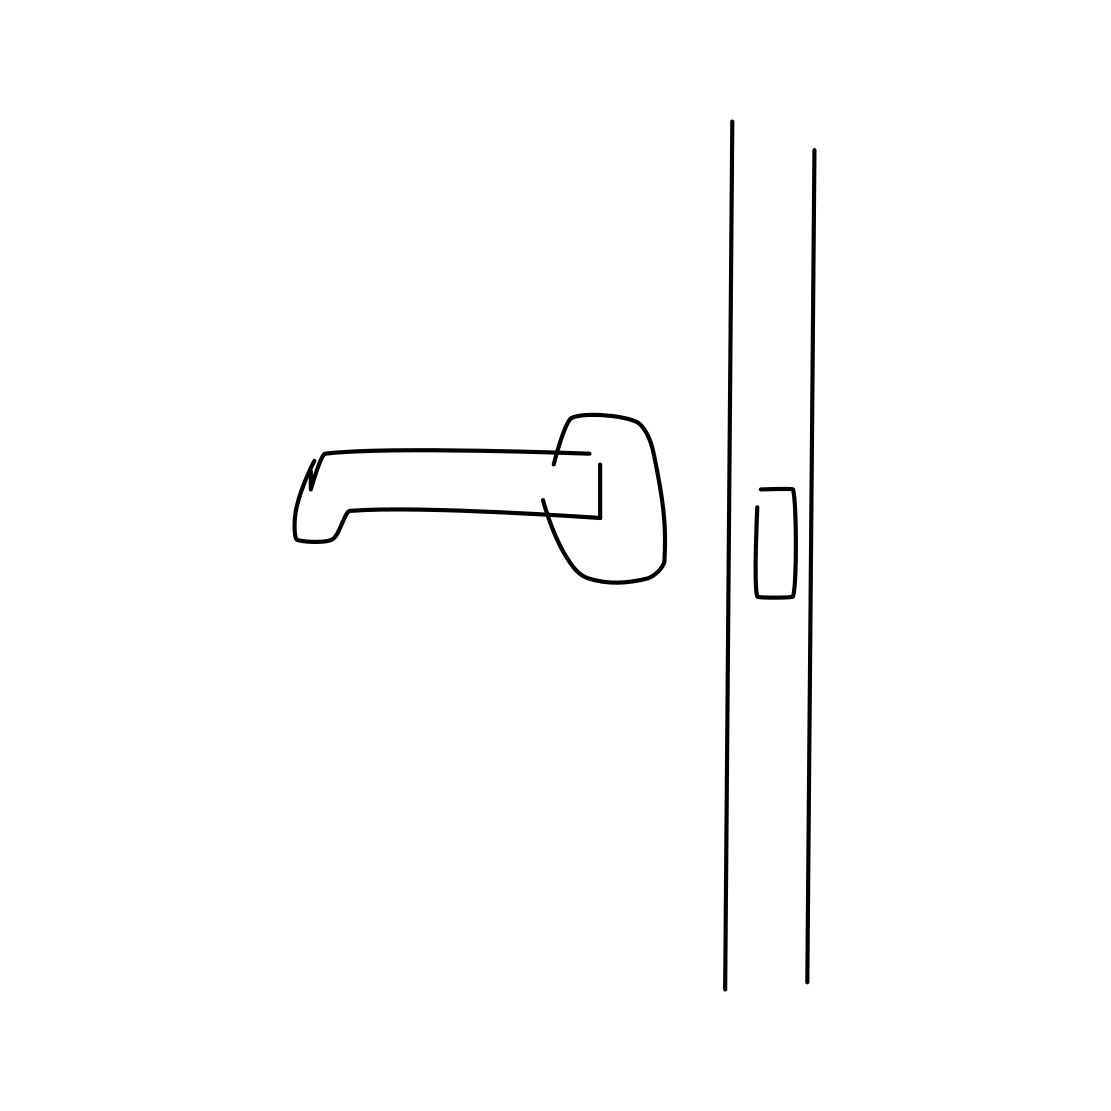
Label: door handle